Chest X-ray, PA view. Patient: 57 years old, sex F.
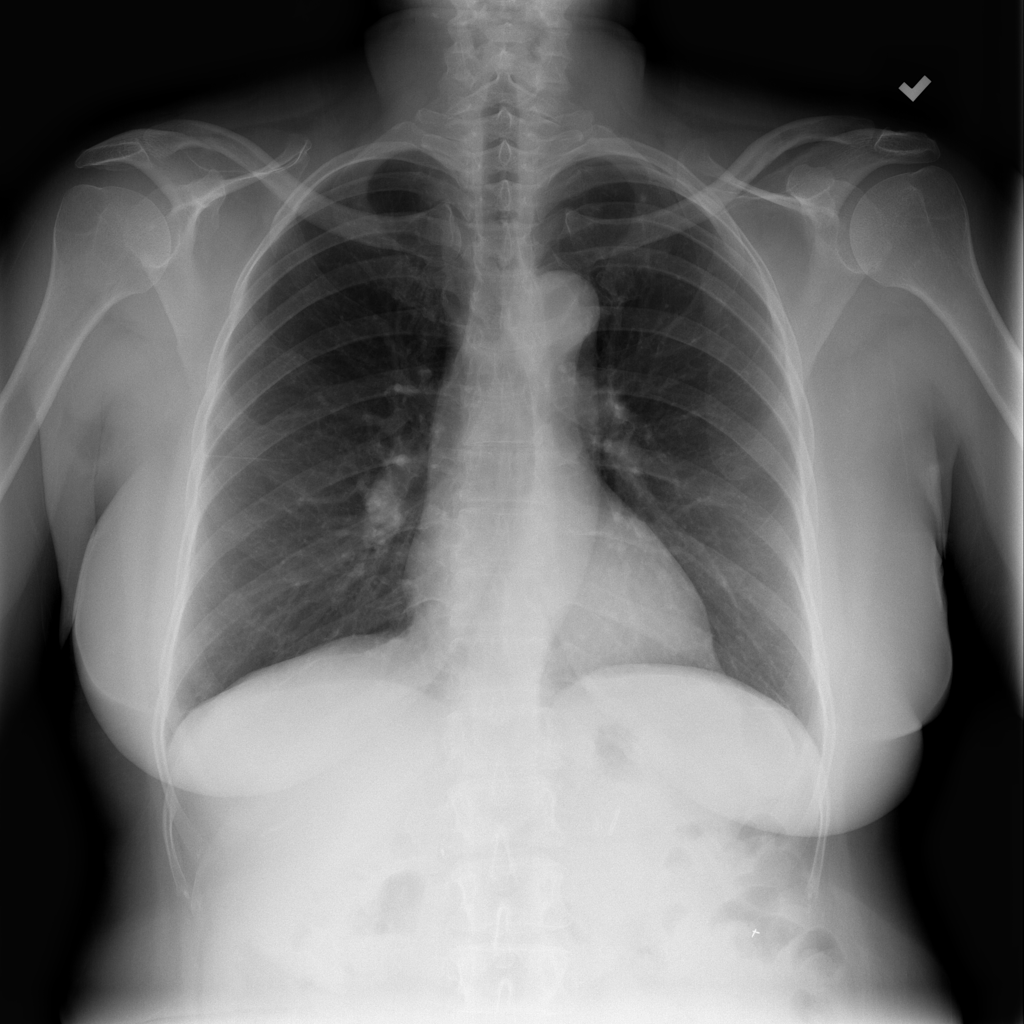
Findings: Infiltration